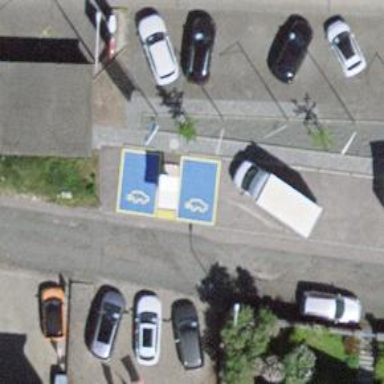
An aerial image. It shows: Charging station.